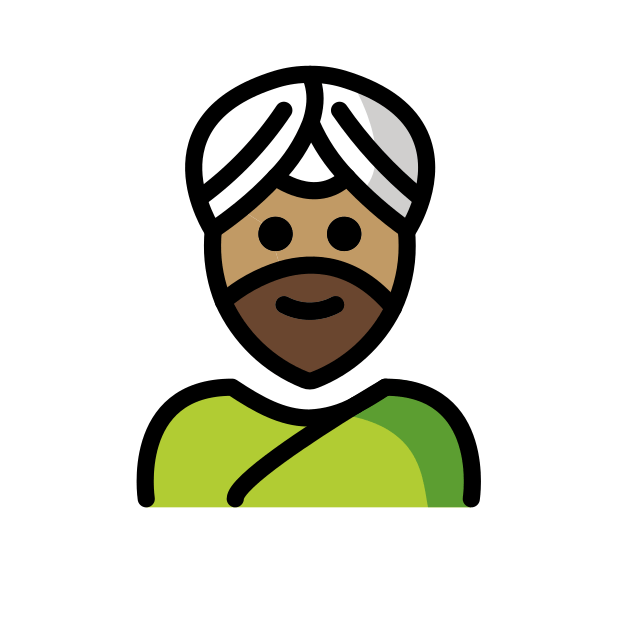
man wearing turban: medium skin tone